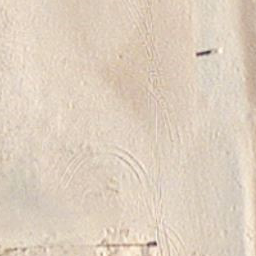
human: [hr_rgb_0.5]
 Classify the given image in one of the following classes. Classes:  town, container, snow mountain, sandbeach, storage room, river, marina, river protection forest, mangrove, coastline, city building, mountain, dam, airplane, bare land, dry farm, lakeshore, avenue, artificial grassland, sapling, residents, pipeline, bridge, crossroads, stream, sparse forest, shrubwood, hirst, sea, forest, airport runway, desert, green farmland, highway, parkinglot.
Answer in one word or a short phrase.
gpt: sandbeach